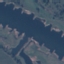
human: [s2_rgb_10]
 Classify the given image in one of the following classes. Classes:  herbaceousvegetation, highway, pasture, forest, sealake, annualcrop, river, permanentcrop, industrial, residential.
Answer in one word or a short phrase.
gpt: River